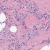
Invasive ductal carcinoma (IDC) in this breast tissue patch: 0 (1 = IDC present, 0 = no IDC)